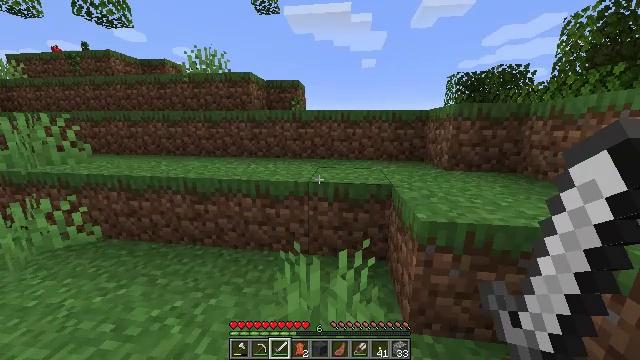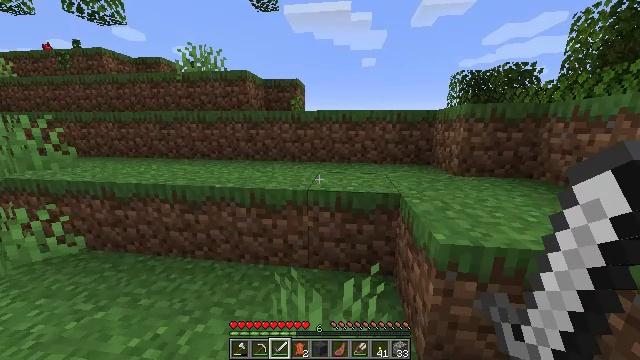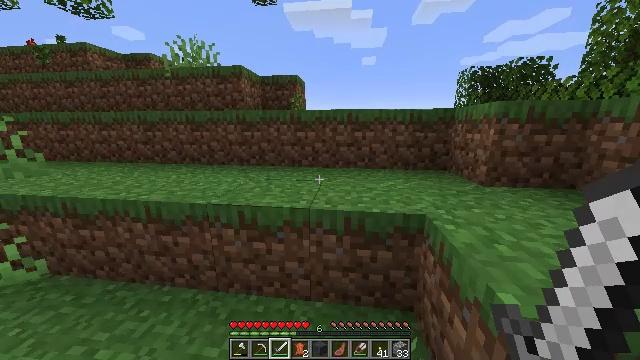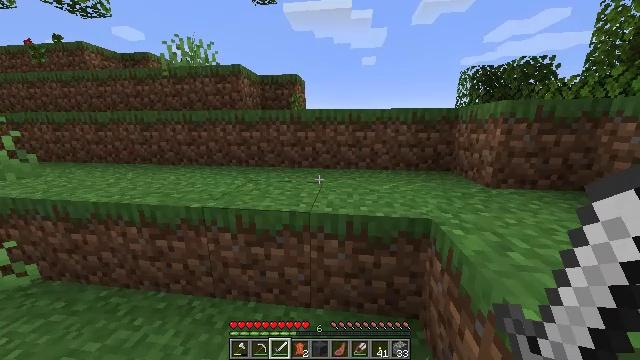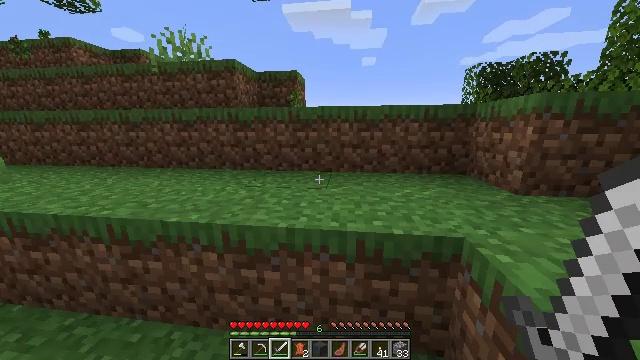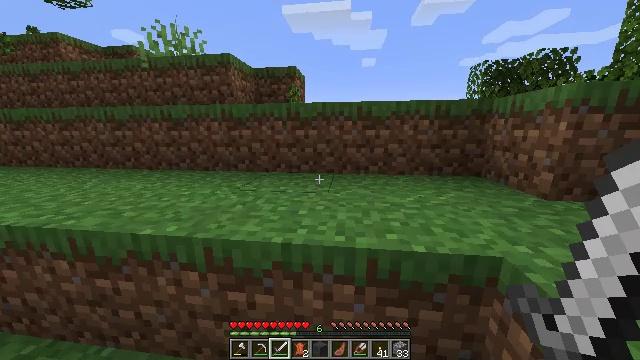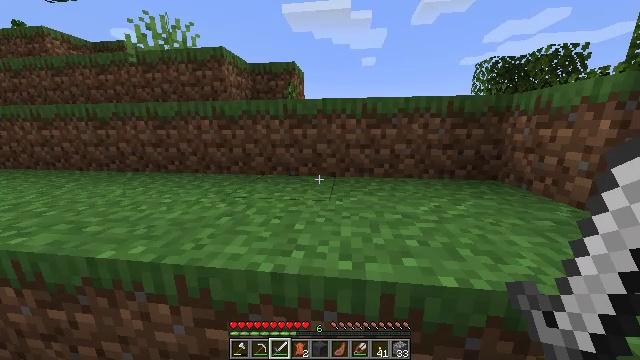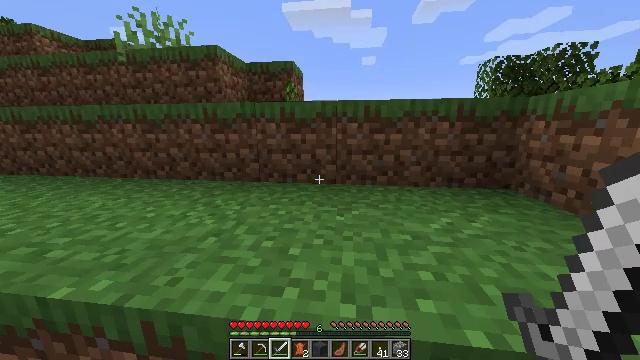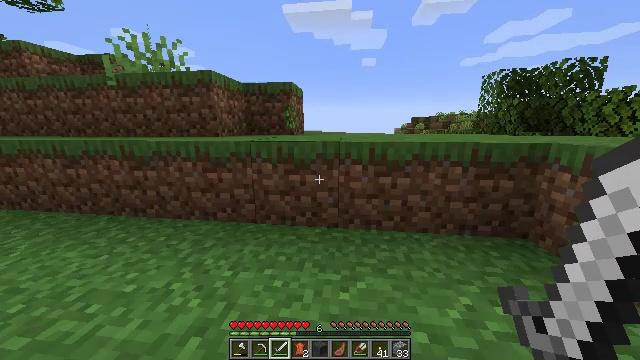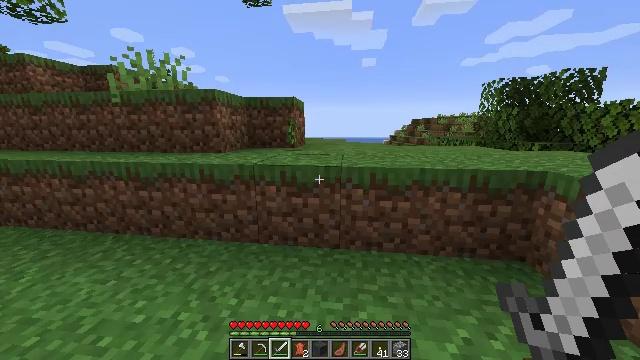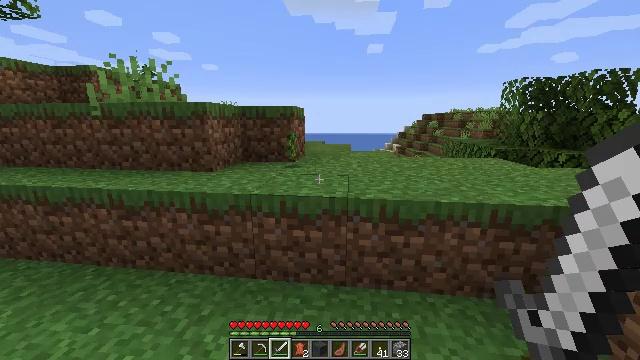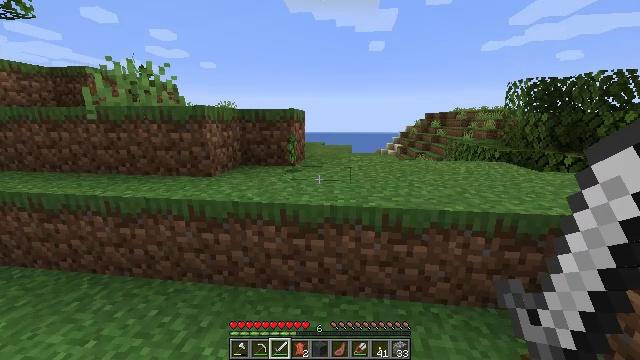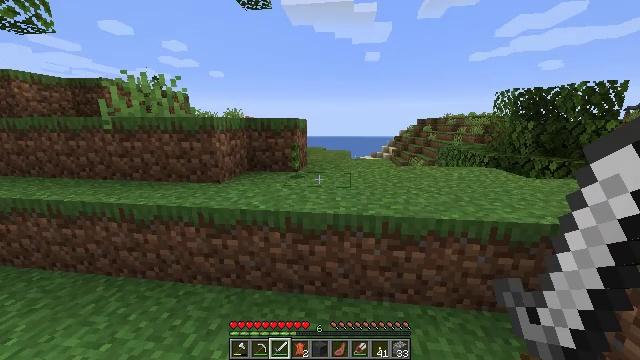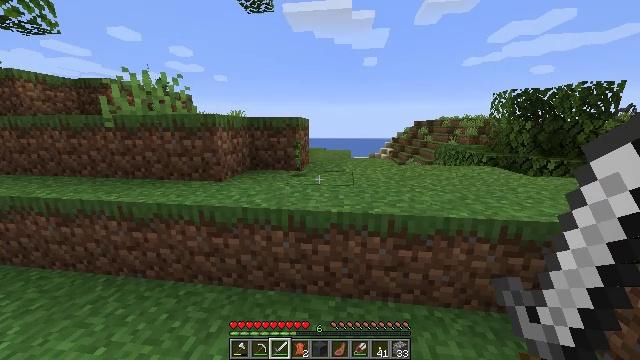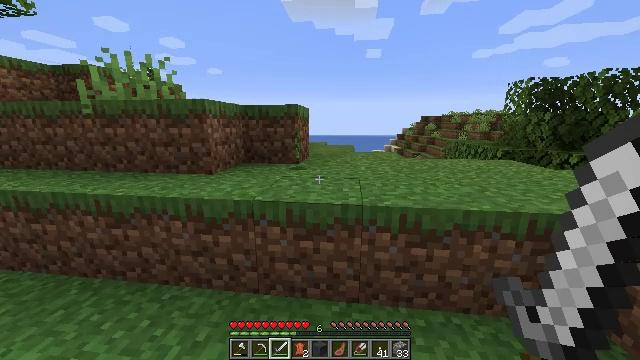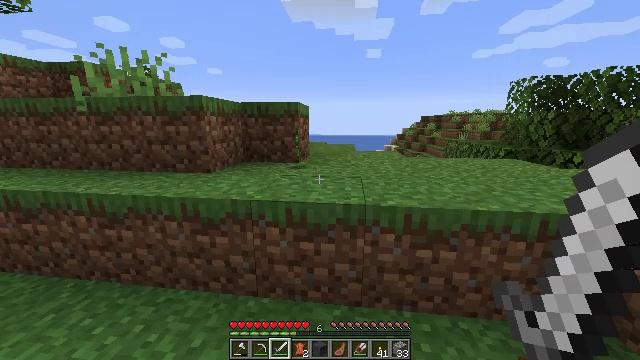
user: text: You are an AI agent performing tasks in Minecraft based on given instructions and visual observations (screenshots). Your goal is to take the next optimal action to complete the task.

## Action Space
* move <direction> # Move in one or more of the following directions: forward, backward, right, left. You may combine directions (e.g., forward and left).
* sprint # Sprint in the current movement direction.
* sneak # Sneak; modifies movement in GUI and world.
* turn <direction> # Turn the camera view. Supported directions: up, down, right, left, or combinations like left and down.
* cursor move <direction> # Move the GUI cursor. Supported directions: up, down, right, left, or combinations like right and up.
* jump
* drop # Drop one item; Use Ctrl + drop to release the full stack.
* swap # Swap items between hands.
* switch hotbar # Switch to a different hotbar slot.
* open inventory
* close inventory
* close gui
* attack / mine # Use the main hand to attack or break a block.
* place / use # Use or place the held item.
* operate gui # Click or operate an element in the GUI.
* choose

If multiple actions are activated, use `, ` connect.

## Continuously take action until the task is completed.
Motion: motion action
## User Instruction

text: Mine beetroots from the garden.
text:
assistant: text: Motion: move forward, sprint
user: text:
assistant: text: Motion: move forward, sprint
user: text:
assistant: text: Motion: move forward, sprint
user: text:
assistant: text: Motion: move forward, sprint
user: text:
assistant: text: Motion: move forward, sprint
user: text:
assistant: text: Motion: move forward, sprint
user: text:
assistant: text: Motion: move forward, sprint, jump
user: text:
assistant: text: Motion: move forward, sprint, jump
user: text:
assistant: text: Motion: move forward, sprint, jump
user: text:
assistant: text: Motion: move forward, sprint, jump
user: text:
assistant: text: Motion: move forward, sprint, jump
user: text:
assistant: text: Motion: move forward, sprint
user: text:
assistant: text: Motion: move forward, sprint
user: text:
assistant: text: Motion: move forward, sprint
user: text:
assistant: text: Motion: move forward, sprint
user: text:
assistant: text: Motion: move forward, sprint
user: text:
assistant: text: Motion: move forward, sprint, turn right
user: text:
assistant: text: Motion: move forward, sprint, turn right
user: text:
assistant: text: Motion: move forward, sprint
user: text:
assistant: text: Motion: move forward, sprint
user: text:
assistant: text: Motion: move forward, sprint, jump
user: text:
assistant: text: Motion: move forward, sprint, jump
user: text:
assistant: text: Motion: move forward, sprint, jump
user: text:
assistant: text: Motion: move forward, sprint, jump
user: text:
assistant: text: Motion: move forward, sprint, jump
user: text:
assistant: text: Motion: move forward, sprint, turn right
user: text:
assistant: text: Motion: move forward, sprint, turn right
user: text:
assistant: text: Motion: move forward, sprint, turn right
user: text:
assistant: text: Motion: move forward, sprint, turn right and down
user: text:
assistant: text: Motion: move forward, sprint, turn right